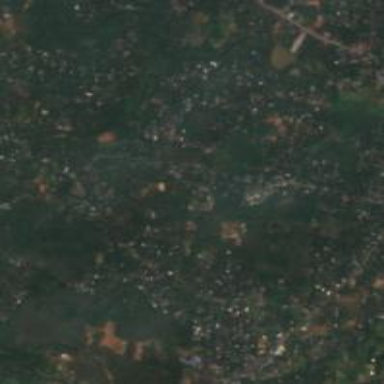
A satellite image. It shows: Small settlement known as hamlet.